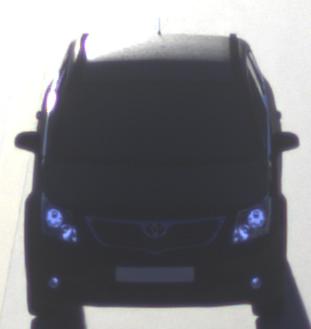
Make: Toyota
Model: Avensis 1.6
Detailed model: Avensis (T27) Notch Back
Model produced from: 2009/01
Model produced until: 2010/08
Doors: 4
Color: black
Road condition: dry road
Daytime: sunrise or sunset
Contrast: high contrast